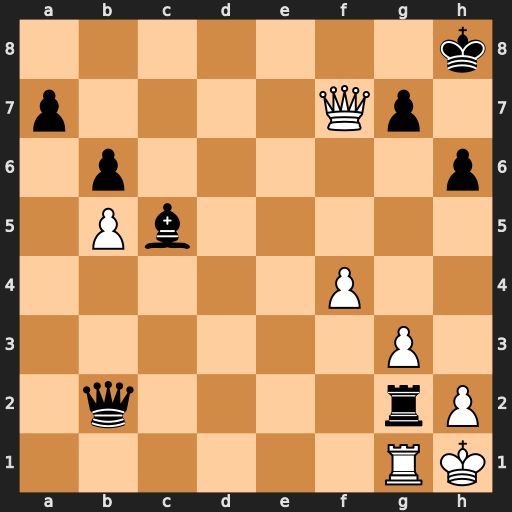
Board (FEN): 7k/p4Qp1/1p5p/1Pb5/5P2/6P1/1q4rP/6RK
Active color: w
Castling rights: -
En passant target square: -
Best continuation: Qe8+ Kh7 Qe4+